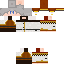
A female skeleton skin with pale skin, wearing blonde bald dressed in a gold robe top and brown pants, featuring a closed mouth.